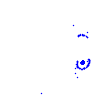
Particle: kaon